Interaction volume radius: 10 \u00c5
Interaction volume height: 25 \u00c5
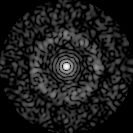
Disorder parameter: 0.859